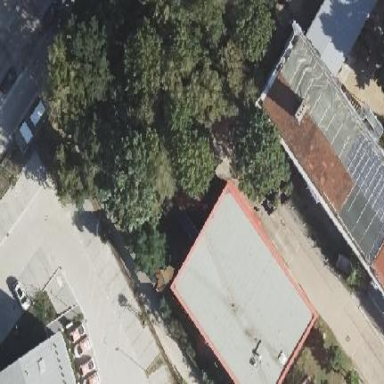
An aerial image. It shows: School building.